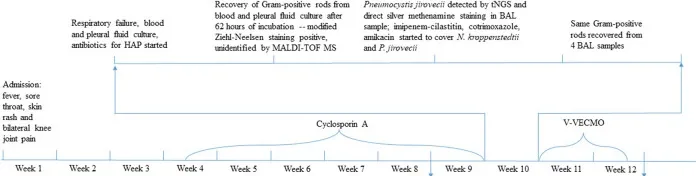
Timeline depicting rapid diagnosis of Nocardia kroppenstedtii infection by tNGS. HAP, hospital-acquired pneumonia; MALDI-TOF MS, matrix-assisted laser desorption ionization-time of flight mass spectrometry; tNGS, target next-generation sequencing; BAL, bronchoalveolar lavage; V-VECMO, Vein-vein extracorporeal membrane oxygenation.
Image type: chart (chart)